Field crop: maize
Growth stage: 1
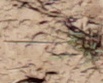
Species: lolium